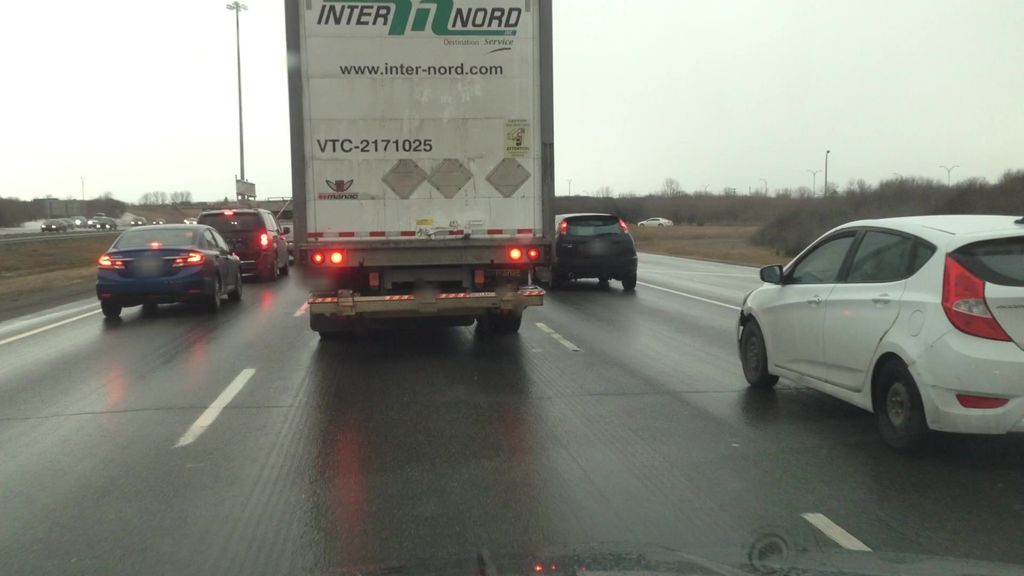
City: montreal